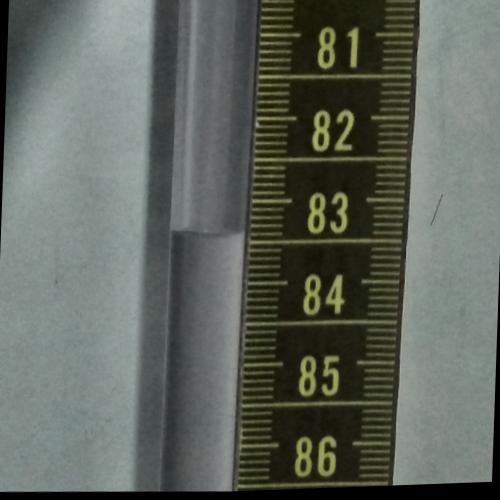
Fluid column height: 83.4 cm